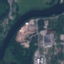
Land use / land cover: River